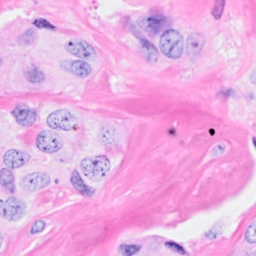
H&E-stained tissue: Breast